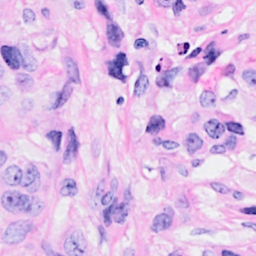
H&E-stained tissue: Breast